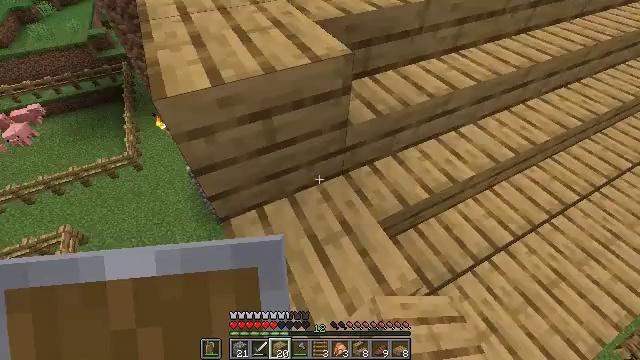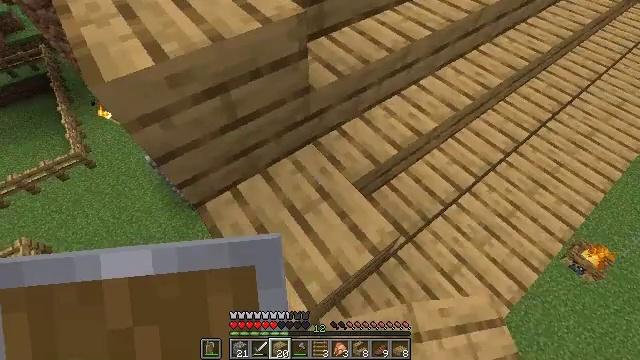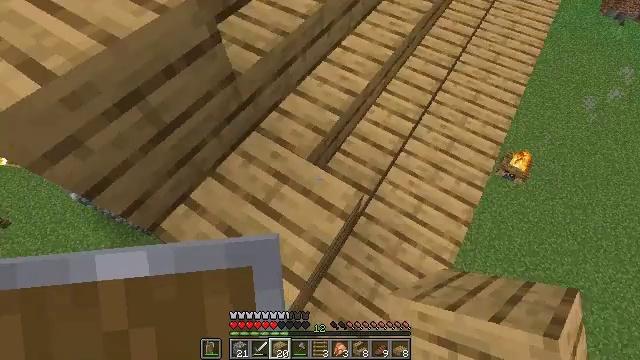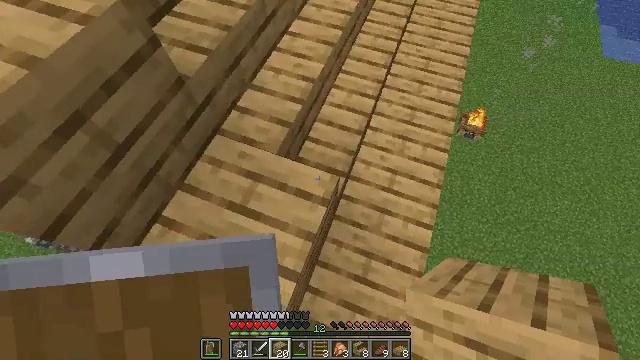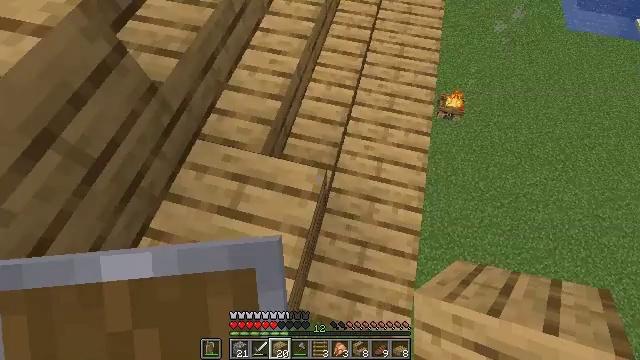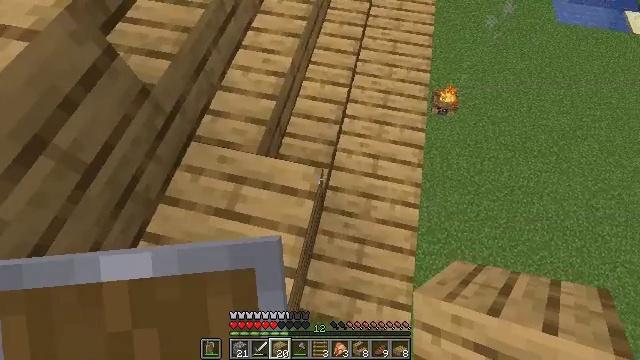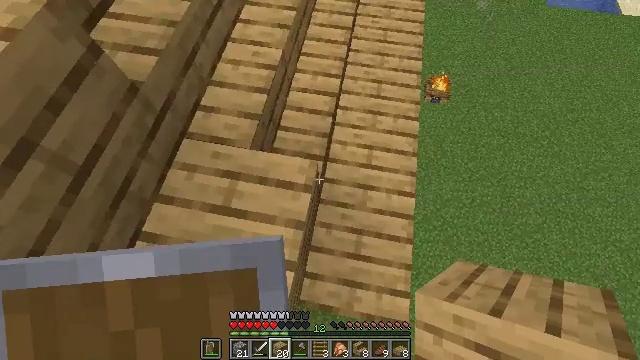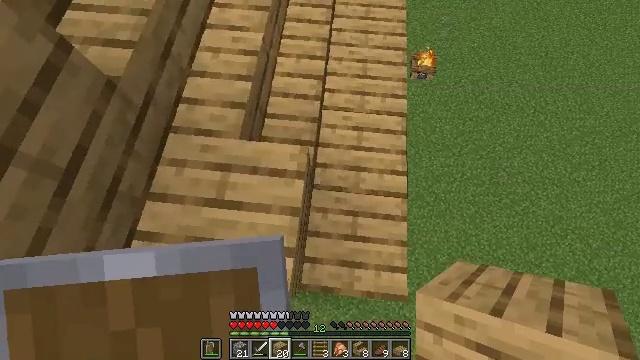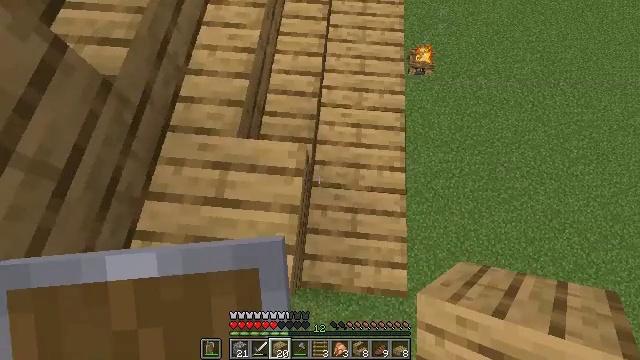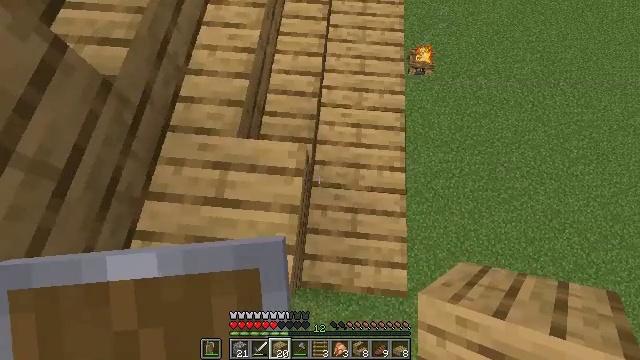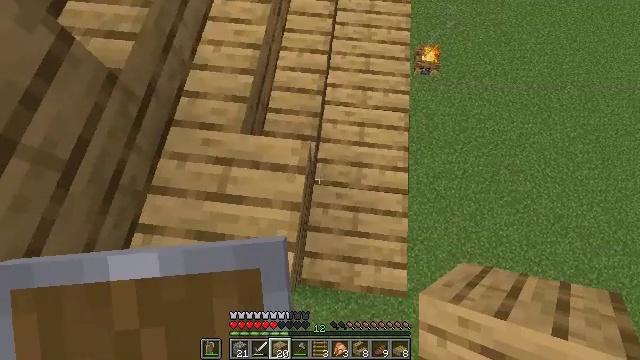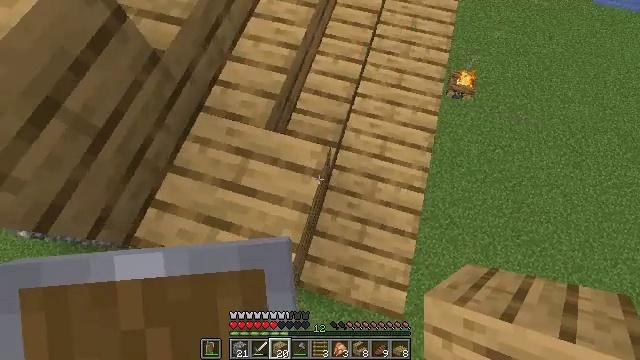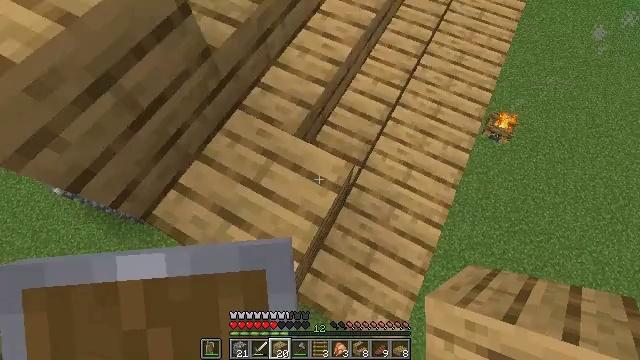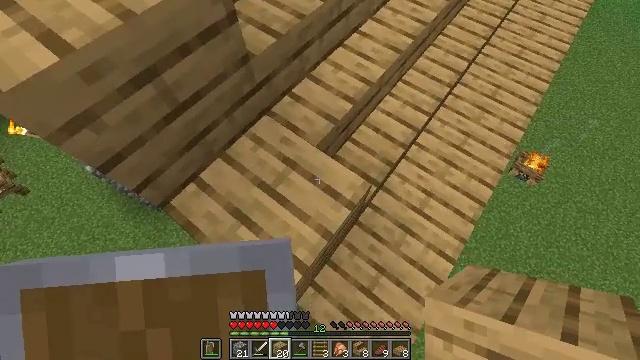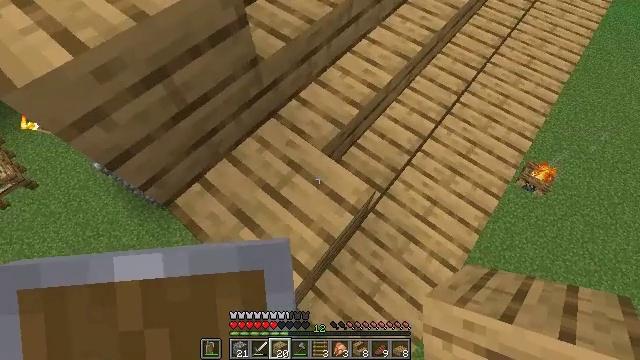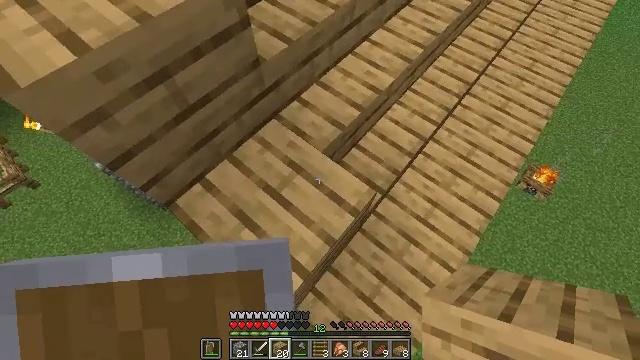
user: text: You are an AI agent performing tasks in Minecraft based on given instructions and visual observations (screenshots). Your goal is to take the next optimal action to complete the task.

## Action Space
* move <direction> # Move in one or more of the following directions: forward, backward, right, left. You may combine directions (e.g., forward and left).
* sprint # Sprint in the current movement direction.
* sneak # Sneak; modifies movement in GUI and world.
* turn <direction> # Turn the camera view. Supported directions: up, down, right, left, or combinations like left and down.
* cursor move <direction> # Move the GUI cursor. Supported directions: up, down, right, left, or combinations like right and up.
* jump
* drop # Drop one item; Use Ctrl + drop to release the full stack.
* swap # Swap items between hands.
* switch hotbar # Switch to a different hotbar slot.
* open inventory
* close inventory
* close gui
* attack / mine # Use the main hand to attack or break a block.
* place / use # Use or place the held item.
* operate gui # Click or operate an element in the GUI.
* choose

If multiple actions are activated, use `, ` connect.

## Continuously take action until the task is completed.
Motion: motion action
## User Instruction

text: Attack the oak planks to recycle it.
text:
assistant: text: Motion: turn right and down
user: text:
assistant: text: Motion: turn right and down
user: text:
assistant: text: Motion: turn right and down
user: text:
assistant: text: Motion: turn right and down
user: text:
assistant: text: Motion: turn right
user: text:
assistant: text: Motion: turn right and down
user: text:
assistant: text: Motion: turn right and down
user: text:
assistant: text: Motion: no_op
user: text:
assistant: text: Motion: no_op
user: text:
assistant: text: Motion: turn left
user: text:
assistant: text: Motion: turn left and up
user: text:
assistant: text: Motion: turn left and up
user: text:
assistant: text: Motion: turn left and up
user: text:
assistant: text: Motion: turn left
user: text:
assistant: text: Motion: no_op
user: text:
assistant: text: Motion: turn left
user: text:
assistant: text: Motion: turn left and up
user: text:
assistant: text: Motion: turn left and up
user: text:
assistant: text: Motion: turn left and up
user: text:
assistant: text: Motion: turn left and up
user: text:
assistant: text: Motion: turn left and up
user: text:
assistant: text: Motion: no_op
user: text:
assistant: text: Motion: no_op
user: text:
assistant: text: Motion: no_op
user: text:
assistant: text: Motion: no_op
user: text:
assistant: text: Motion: no_op
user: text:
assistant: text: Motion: move right
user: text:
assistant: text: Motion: move right, turn left and up
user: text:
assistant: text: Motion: move right, turn left and up
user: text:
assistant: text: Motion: move right, turn left and up